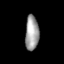
Tissue: lung
Cell type: Endothelial cells
Senescence score: 0.5653
Nuclear area (px): 462
Mean DAPI intensity: 159.158